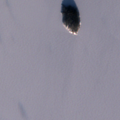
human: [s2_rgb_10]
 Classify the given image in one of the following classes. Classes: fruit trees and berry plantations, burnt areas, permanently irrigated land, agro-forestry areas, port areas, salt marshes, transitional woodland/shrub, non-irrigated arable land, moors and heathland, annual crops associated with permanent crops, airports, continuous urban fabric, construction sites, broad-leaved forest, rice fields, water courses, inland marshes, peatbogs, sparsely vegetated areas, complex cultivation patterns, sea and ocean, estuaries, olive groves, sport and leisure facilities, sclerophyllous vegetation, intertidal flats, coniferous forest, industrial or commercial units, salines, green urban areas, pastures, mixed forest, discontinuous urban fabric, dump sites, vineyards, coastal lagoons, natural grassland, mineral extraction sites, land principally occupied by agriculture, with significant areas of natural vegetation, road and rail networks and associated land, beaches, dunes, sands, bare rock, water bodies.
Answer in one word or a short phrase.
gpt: water bodies